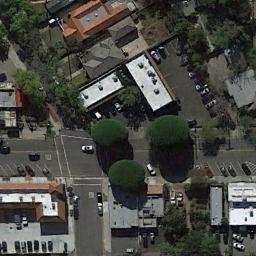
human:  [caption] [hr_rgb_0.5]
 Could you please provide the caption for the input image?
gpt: An intersection with normal traffic located in a dense residential area .

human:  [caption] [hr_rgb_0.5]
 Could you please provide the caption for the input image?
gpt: There are some cars at the intersection on the right .

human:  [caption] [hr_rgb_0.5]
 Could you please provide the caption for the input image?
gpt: There are numerous  buildings of different shapes and sizes beside the intersection .

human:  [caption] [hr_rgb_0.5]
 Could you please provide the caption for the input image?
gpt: There are several moving vehicles on the slanted intersection of the intersection, And there are many buildings and some trees around the intersection .

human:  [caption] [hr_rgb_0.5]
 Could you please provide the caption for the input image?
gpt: There are some green trees and buildings around the intersection .